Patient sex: F
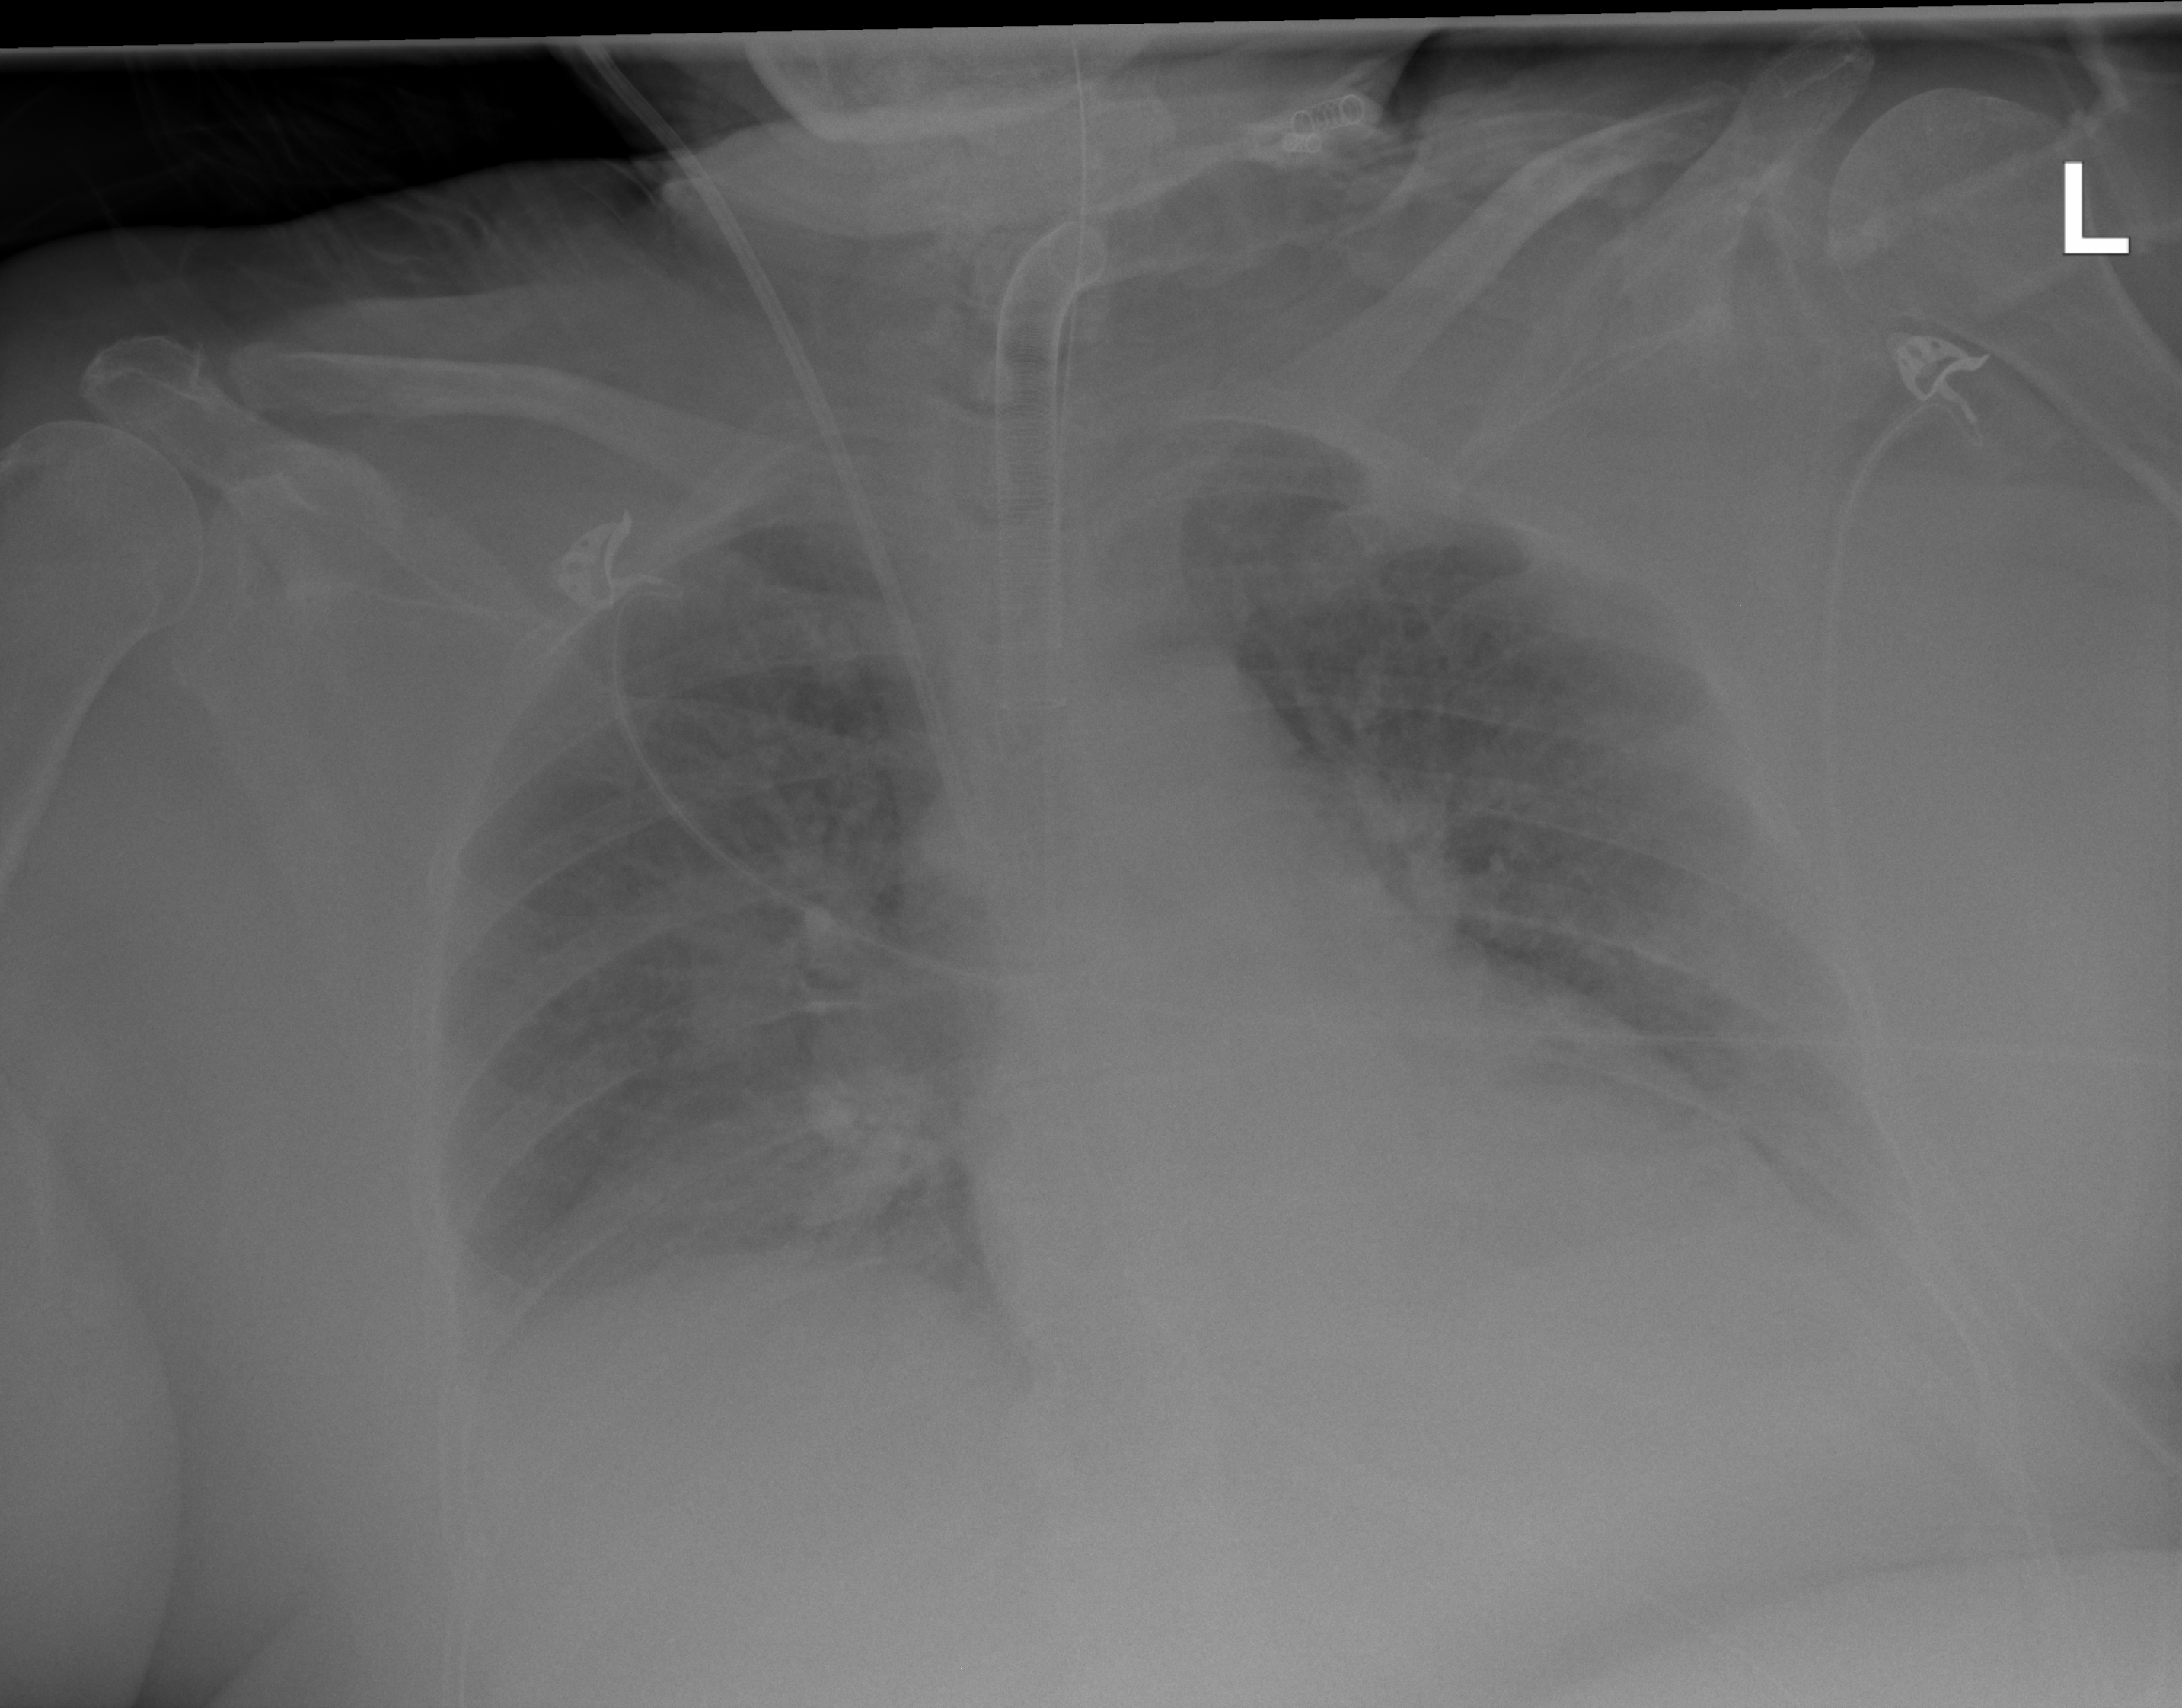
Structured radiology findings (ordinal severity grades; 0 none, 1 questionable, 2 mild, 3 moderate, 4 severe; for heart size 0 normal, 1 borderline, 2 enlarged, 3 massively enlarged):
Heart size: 0
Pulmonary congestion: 2
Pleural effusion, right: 2
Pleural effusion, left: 2
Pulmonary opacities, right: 2
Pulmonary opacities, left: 0
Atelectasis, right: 2
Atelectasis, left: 2